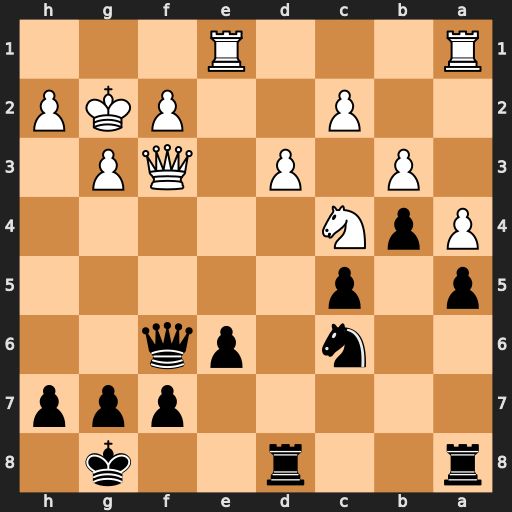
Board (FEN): r2r2k1/5ppp/2n1pq2/p1p5/PpN5/1P1P1QP1/2P2PKP/R3R3
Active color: b
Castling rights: -
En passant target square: -
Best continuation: Qxf3+ Kxf3 Nd4+